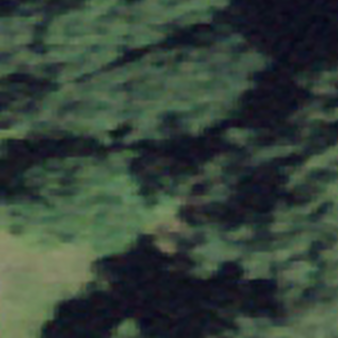
Label: other